Question: Sorry for a basic question, but I'm not sure where to start. Is the following possible in Swift?
> In a (Not a label, as in the possible duplicate), different bits of text having different formatting: for instance, a line of large text in the same UITextView as a line of small text. Here is a mockup of what I mean:

Is this possible in one UITextView?
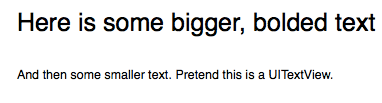
Answer: You should have a look at 'NSAttributedString'. Here's an example of how you could use it:
'''
let largeTextString = "Here is some large, bold text"
let smallTextString = "Here is some smaller text"
let textString = "
\(largeTextString)
\(smallTextString)"
let attrText = NSMutableAttributedString(string: textString)
let largeFont = UIFont(name: "Arial-BoldMT", size: 50.0)!
let smallFont = UIFont(name: "Arial", size: 30.0)!
// Convert textString to NSString because attrText.addAttribute takes an NSRange.
let largeTextRange = (textString as NSString).range(of: largeTextString)
let smallTextRange = (textString as NSString).range(of: smallTextString)
attrText.addAttribute(NSFontAttributeName, value: largeFont, range: largeTextRange)
attrText.addAttribute(NSFontAttributeName, value: smallFont, range: smallTextRange)
textView.attributedText = attrText
'''
The result: